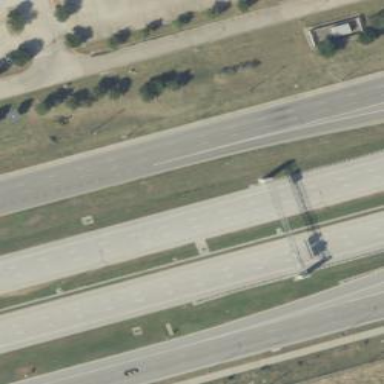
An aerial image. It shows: Secondary road with frontage road.